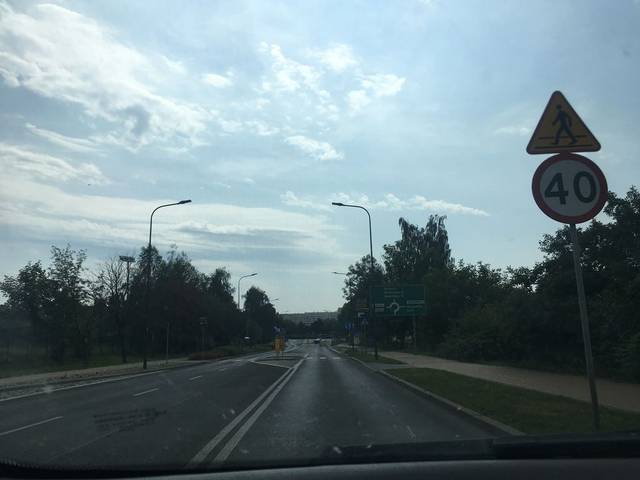
Region: Germany
Coordinates: 50.101, 18.516